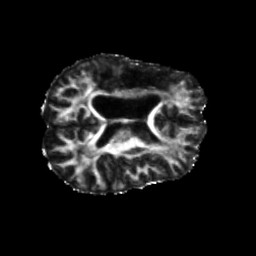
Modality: FA
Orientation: axial
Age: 42
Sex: male
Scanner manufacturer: siemens
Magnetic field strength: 3 T
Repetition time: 5.25 s
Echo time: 0.08 s